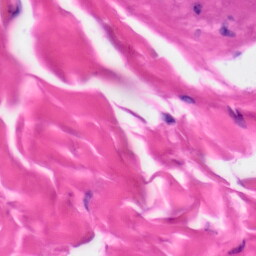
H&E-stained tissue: Skin